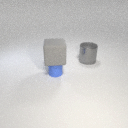
small blue rubber cylinder in front of large gray metal cylinder